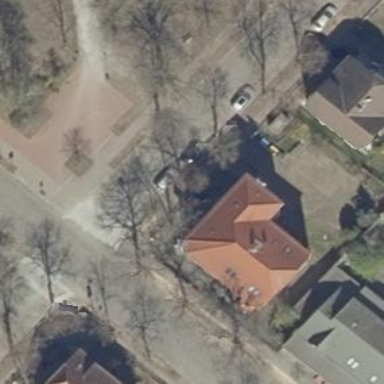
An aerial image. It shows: Building with half-hipped roof shape.